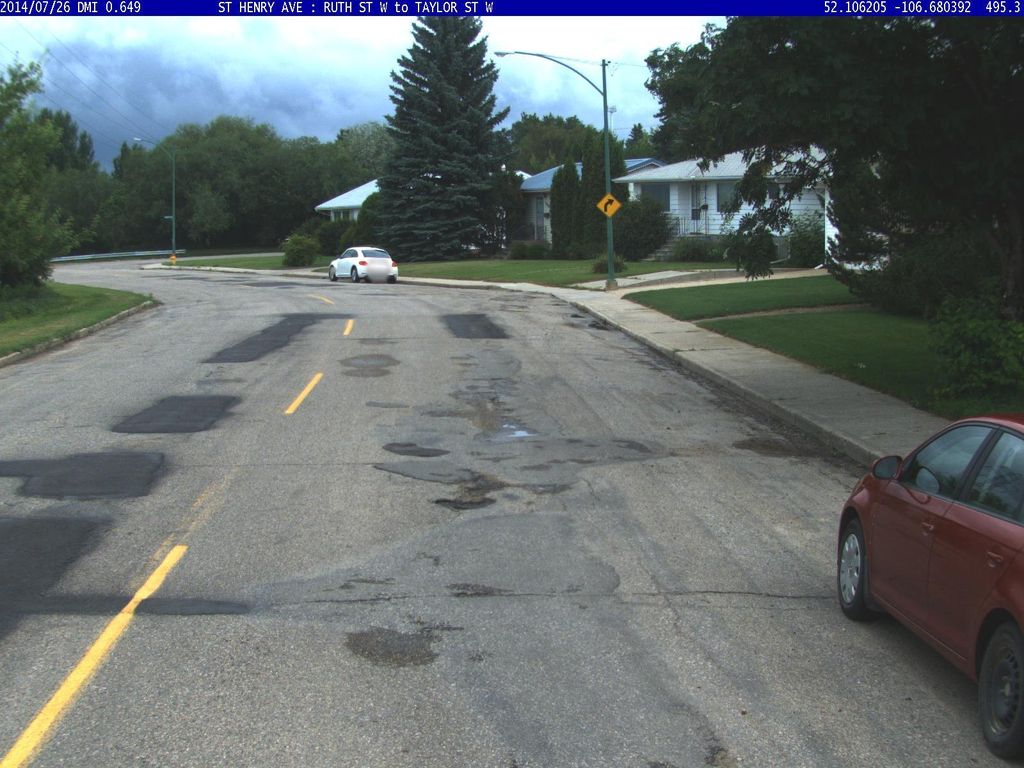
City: saskatoon